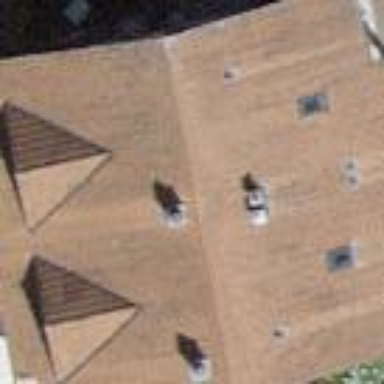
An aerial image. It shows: Terrace building with gabled roof made of roof tiles.